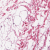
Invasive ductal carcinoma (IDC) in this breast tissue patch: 0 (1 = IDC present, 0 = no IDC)